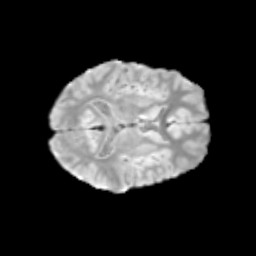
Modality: T2w
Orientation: axial
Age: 9
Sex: male
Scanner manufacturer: siemens
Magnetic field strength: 3 T
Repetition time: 3.8 s
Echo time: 0.07 s